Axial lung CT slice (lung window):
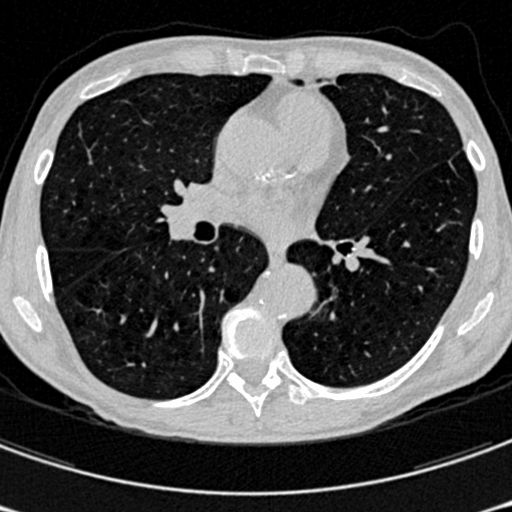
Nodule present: no